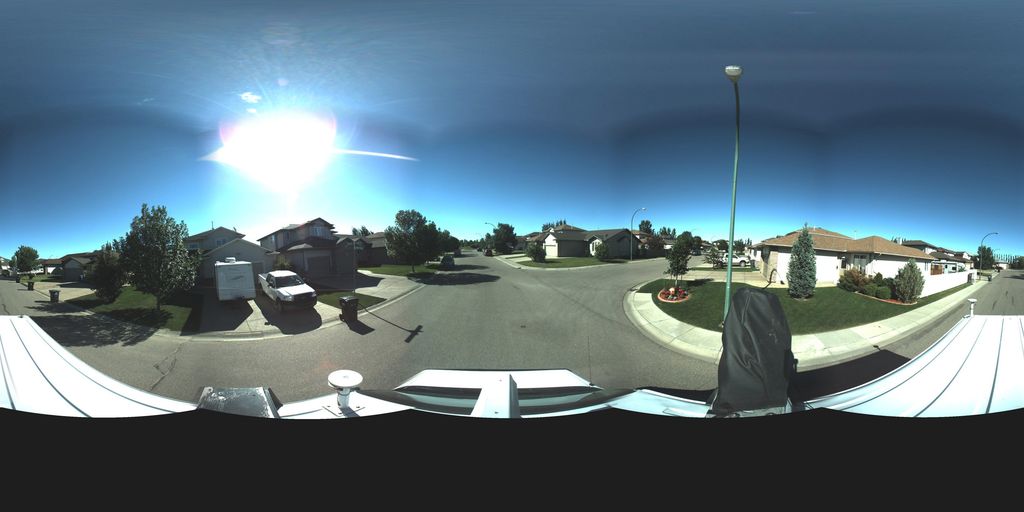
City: saskatoon